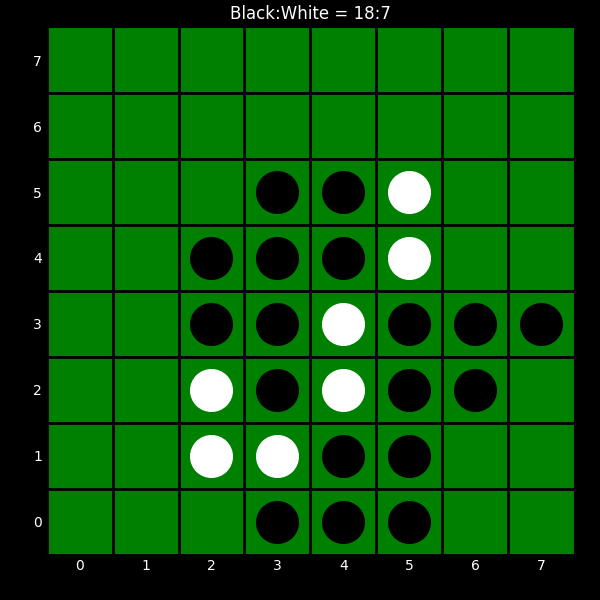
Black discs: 18
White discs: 7